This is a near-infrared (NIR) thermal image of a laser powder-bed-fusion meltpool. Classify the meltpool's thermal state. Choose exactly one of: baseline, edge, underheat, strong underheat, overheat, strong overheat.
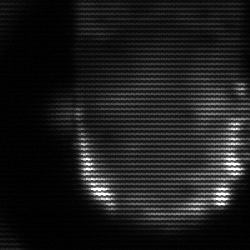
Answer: baseline